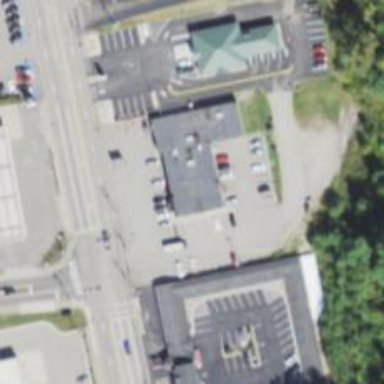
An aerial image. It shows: Healthcare clinic.